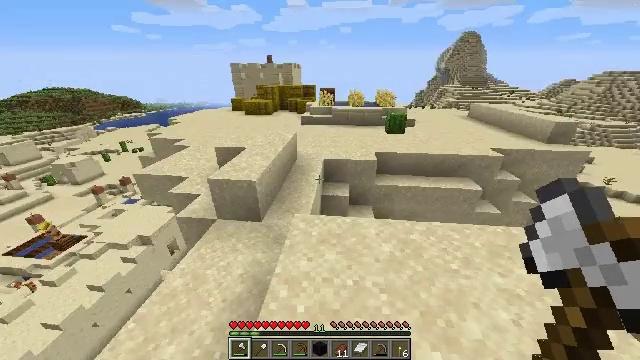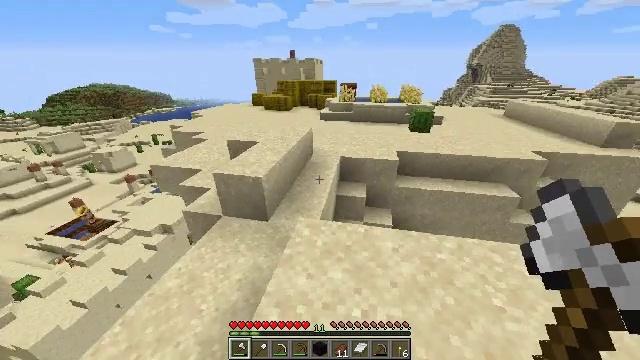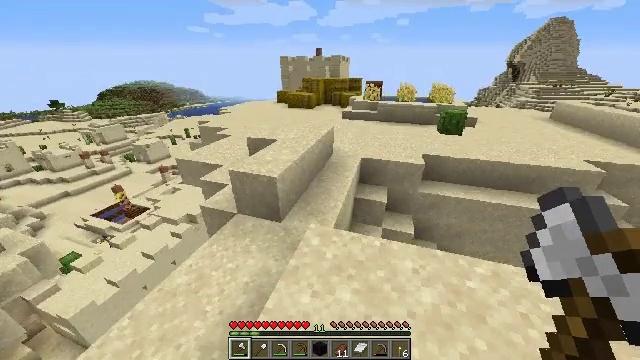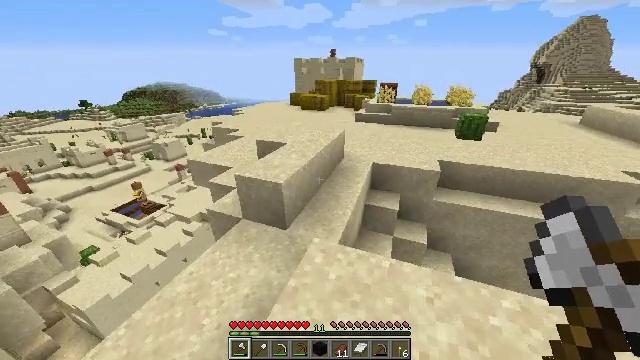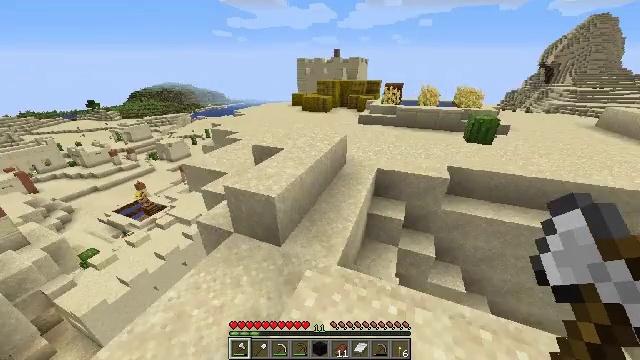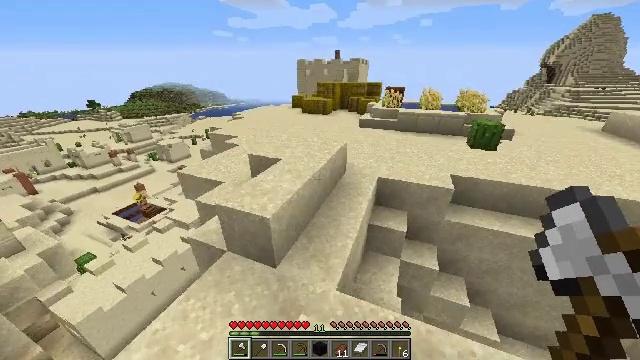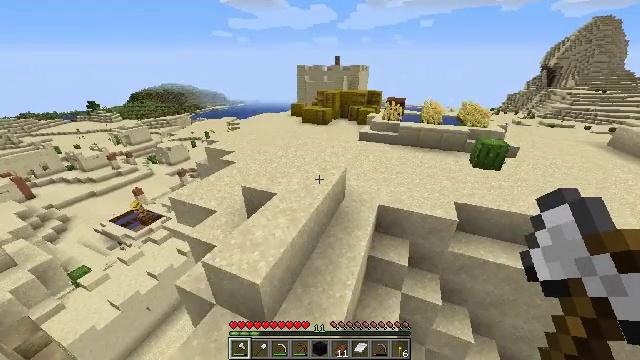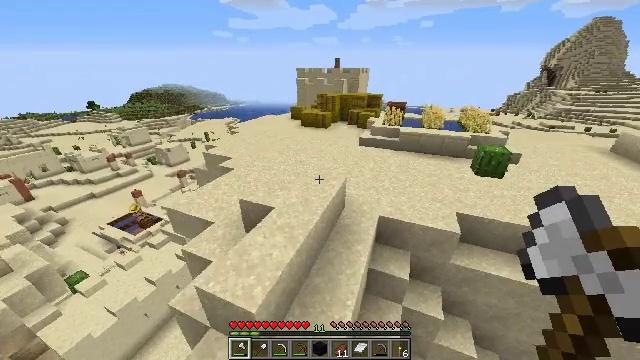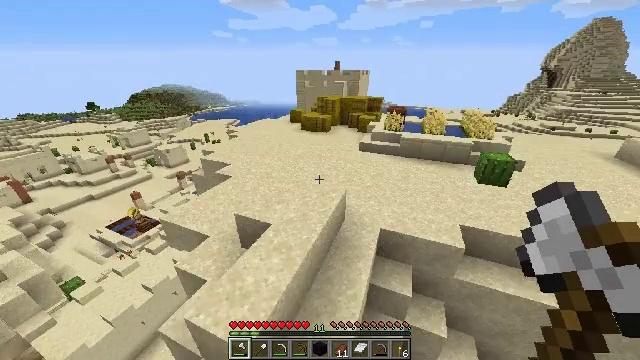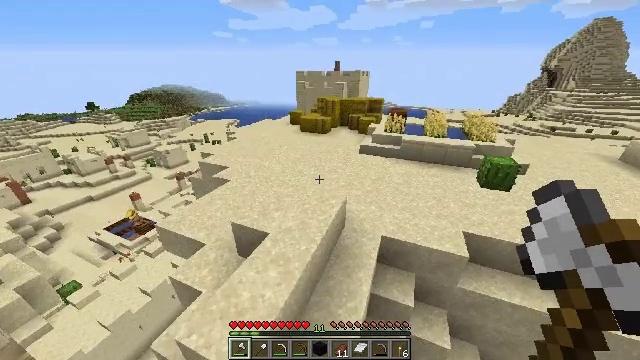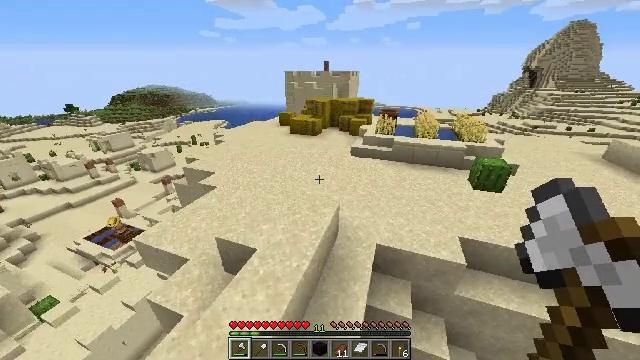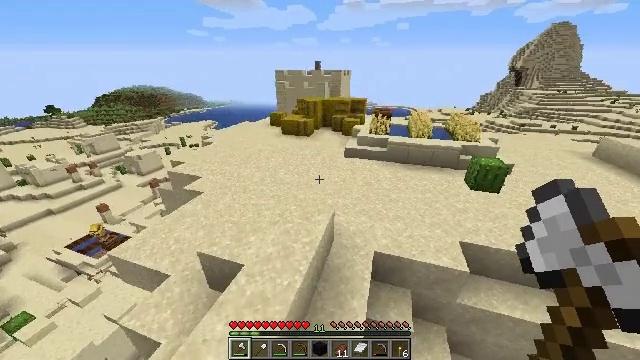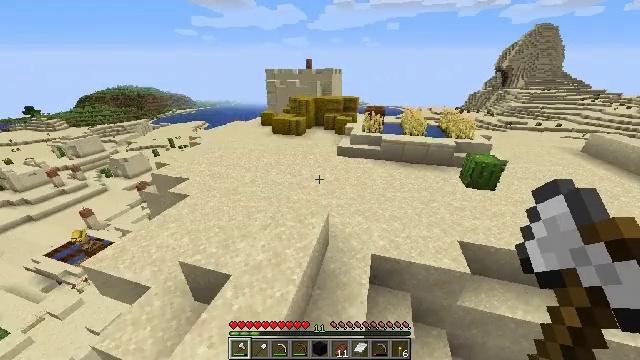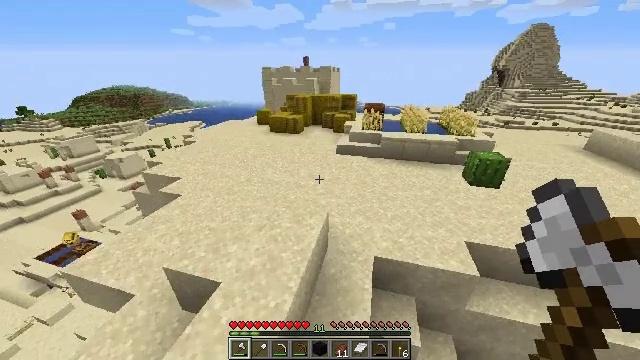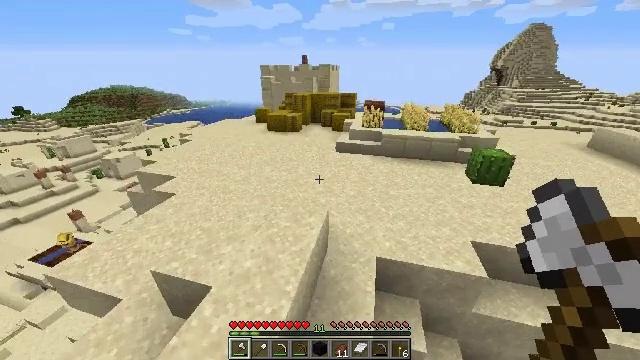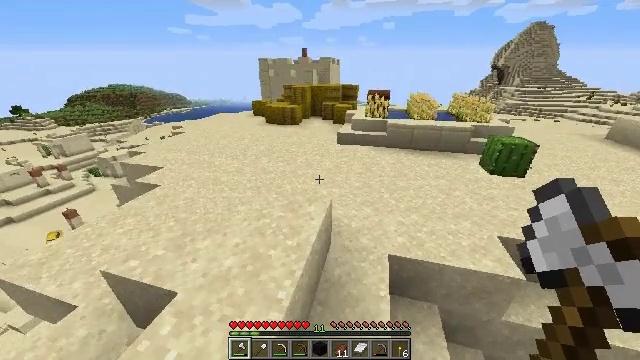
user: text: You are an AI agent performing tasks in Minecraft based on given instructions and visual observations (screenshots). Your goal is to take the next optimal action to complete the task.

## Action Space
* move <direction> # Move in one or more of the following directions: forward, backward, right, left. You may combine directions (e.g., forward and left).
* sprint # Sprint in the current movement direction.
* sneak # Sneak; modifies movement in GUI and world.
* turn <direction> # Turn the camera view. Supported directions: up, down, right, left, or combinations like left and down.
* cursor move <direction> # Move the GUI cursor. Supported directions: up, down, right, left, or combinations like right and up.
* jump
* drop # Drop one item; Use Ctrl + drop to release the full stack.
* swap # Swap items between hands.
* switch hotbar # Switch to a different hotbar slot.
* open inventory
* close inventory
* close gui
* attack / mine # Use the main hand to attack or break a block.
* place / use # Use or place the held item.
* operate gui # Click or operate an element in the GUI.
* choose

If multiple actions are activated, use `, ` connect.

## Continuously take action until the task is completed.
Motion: motion action
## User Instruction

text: Remove melon seeds from the inventory.
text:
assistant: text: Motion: move forward, turn left
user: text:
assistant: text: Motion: move forward, turn left
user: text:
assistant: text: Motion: move forward, turn left
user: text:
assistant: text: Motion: move forward, turn left
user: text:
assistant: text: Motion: move forward, jump
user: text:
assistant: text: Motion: move forward, jump
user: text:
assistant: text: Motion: move forward, jump
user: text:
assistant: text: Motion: move forward, jump
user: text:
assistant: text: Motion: move forward, jump
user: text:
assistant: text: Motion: move forward, turn right
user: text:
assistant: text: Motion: move forward, turn right
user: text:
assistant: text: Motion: move forward, turn right
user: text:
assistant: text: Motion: move forward
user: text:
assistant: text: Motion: move forward
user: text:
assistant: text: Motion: move forward
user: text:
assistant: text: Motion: move forward
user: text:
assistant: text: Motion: move forward, turn right
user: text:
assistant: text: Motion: move forward
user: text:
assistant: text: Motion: move forward
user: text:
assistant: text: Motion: move forward, jump
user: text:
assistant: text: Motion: move forward, jump
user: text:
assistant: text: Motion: move forward, jump
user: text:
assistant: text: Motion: move forward, jump
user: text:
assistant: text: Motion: move forward
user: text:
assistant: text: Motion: move forward
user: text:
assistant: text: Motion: move forward
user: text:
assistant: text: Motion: move forward
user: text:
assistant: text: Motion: move forward
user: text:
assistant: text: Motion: move forward, turn left
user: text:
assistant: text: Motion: move forward, turn left